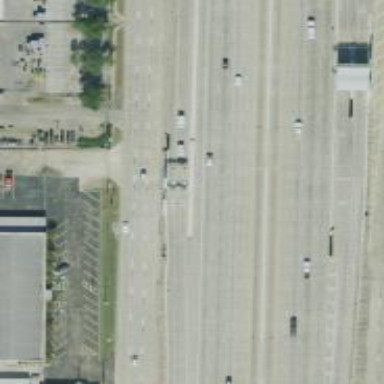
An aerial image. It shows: Toll gantry on the road.